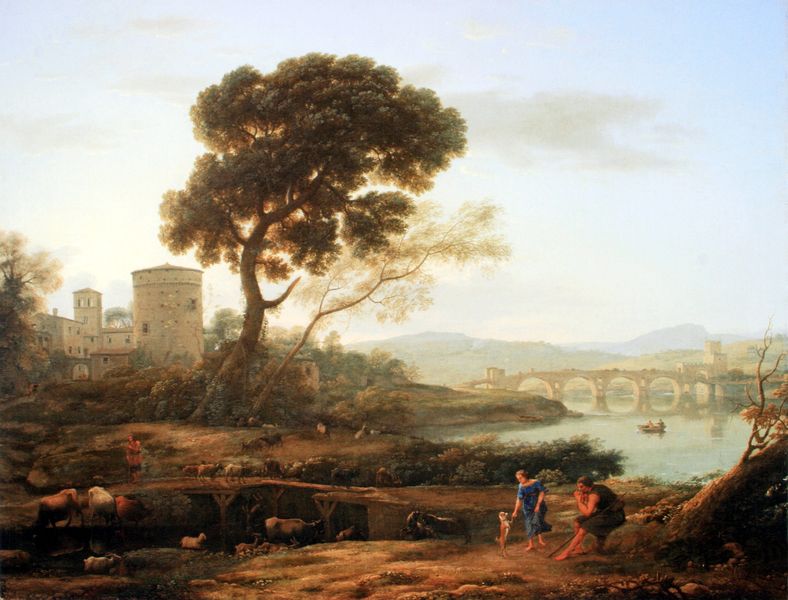
Titel: Hirtenlandschaft mit Ponte Molle
Künstler: Claude Lorrain
Standort: Birmingham (West Midlands)
Institution: Birmingham Museum and Art Gallery
Schlagwörter: baum, berg, blau, blätter, gemälde, himmel, laub, mann, schatten, wasser, weiß, wolken, aquarell, bäume, fluss, frauen, grün, landschaft, menschen, ocker, see, sitzen, stadt, teich, ufer, äste, abend, braun, fenster, frau, hell, holz, licht, männer, orange, vordergrund, gebäude, haus, hund, rot, schloss, tier, tiere, weg, wiese, wolke, beige, leute, malerei, alt, architektur, stehen, stein, ast, baumstamm, erde, ferne, horizont, hügel, kühe, natur, spiegelung, stamm, vieh, weide, weite, zweige, brücke, busch, büsche, gebüsch, sonne, sträucher, boden, realismus, familie, kind, klassizismus, paar, personen, kontrast, wald, boot, kahn, kinder, pferde, rund, turm, fell, schiff, bogen, italien, berge, farben, gebirge, hang, grasen, herde, kuh, landschaftsmalerei, idylle, figuren, grube, joche, böschung, romantik, luft, querformat, staffage, turner, rudern, homme, baumkrone, bucht, bögen, ruine, rinder, schaf, antike, burg, weiden, türme, steinbrücke, idyll, festung, flusslandschaft, denker, laubbaum, arkaden, rom, anwesen, chien, lac, tümpel, lanschaft, fressen, rundbögen, stall, aquädukt, tränken, arkadien, mediterran, femme, schafe, ochse, ochsen, hirte, hirten, hüten, schäfer, chillen, ziege, arbre, ciel, paysage, astgabel, peinture, fleuve, eau, tiber, mittelmeer, toskana, riviere, ziegen, pastorale, wölbung, architecture, rundturm, holzbrücke, kastell, chateau, lupfen, lorrain, pont, bläter, hirt, vache, berger, bastille, tour, runie, barque, landscjaft, geänder, hrizont, chevre, brückenbau, lichjt, hann, horinzont, weidelandschaft, hirtenszene, schfe, troupeau, kuhe, rundbogenbrücke, brucke, frau#, mongo, mouton, #see, blöau, batisse, rivière fleuve, windgeneigt